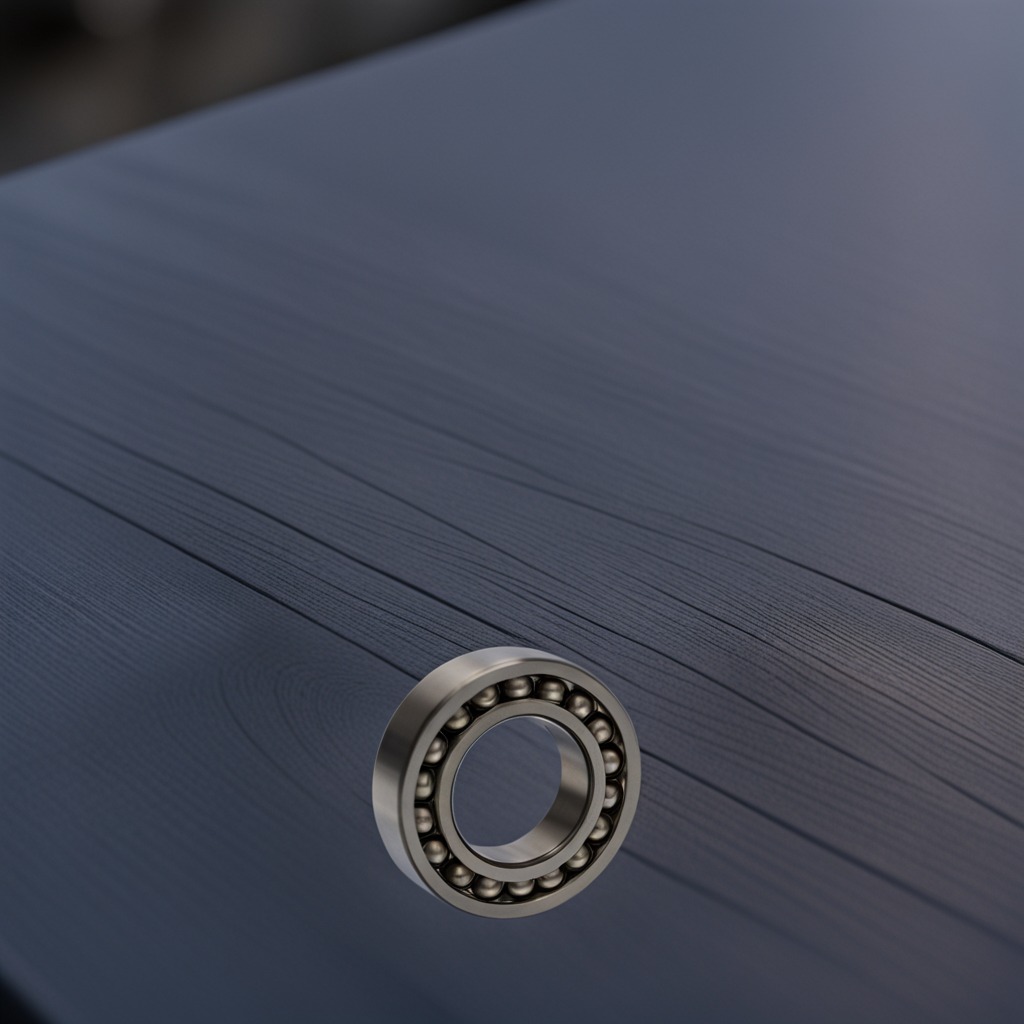
A metal ball bearing is lying on the old table with faint burn marks in a small garage at twilight.